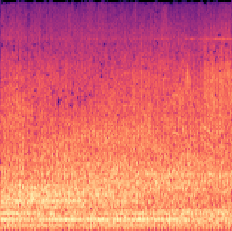
Sound class: Helicopter